Question: I'm working on a discord bot, using discord.js.
I've been working on this command for too long without finding a solution, so I come here to ask for help.
Here is my problem, maybe it's really simple to solve to you, and that would be great :D
I want to create a command that sends a random gif, based on a keyword.
I'm using a node module called giphy-random.
'''
(async () => {
const API_KEY = "hidden";
const gif = await giphyRandom(API_KEY, {
tag: "kawaii"
});
console.log(gif)
}
'''
I would like to be able to get only the value 'url' of the const which is defined by the function (i'm maybe wrong in my words, I'm a beginner) in order to send it in a channel.

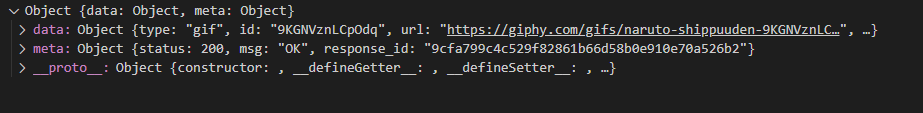
Answer: You simply want 'gif.data.url' In fact if you change your 'console.log' like this:
'''
console.log(gif.data.url);
'''
You'll see the url printed to the console.